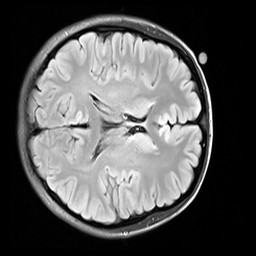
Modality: FLAIR
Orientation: axial
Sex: female
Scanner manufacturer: siemens
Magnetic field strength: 3 T
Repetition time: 10 s
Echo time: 0.09 s